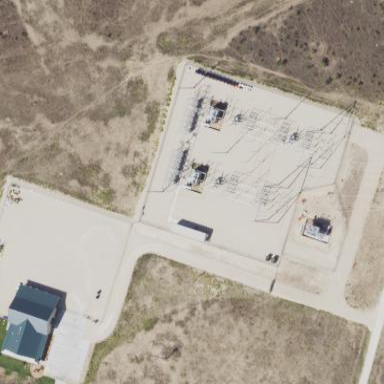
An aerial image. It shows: Power substation specializing in generation.